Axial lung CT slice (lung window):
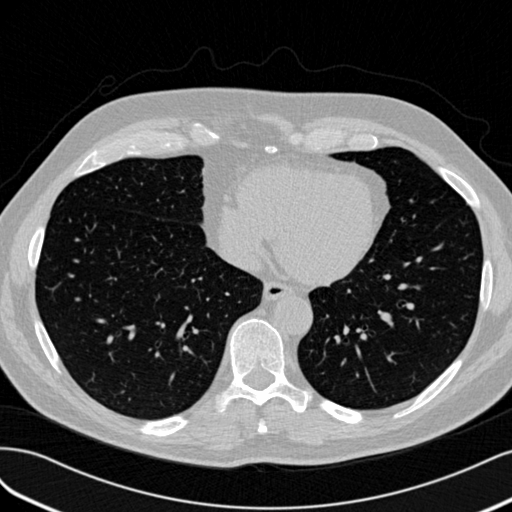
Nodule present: no